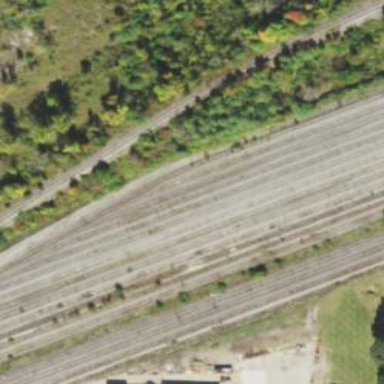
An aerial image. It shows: Railway yard used for servicing trains.